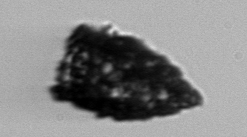
Label: Tintinnopsis